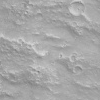
Atmospheric dust classification: not_dusty